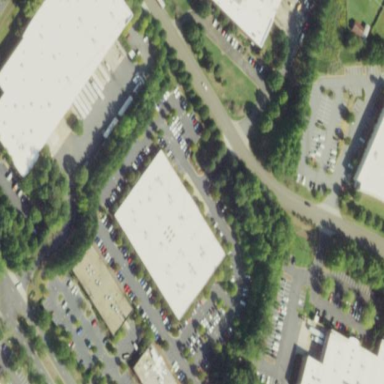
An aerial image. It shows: Office building.